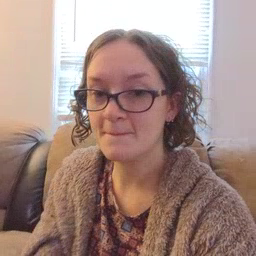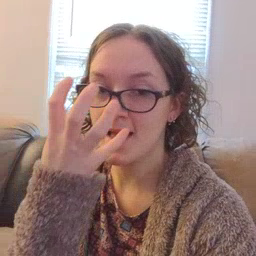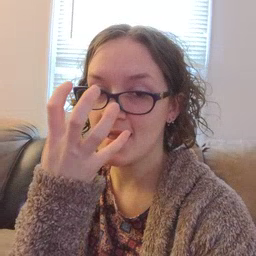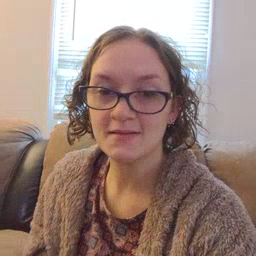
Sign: mad